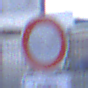
Verkehrszeichen: VerbotFahrzeugeAllerArt
Zusatzzeichen unten: BesondereFahrzeugeUndTransportgueter6
Umgebung: Outdoor, Suburban
Tageszeit: SunriseSunset
Wetter: PartlyCloudy
Licht: Natural
Jahreszeit: NotSpecified
Kontrast: LowContrast